Question: I have this kind of structure:
(this is bootstrap 3 but it should be the same with version 2.x)

Pretty basic stuff, looking like a table. I want this col-lg-4 on the right to have the same size as the col-lg-8 on the left. I tried style="min-height: 100%" (which obviously didn't work since I'm asking here). I've been doing some research, but most of the people asking for the same issue want their whole content to be 100% of the page. I want this to be 100% of the left div in the same row. I don't even get why it's not working, the 100% should apply to the height of the outer row, which is the exact height that I need (the outer row has no padding, the image just looks like this for a better overview of the grid)
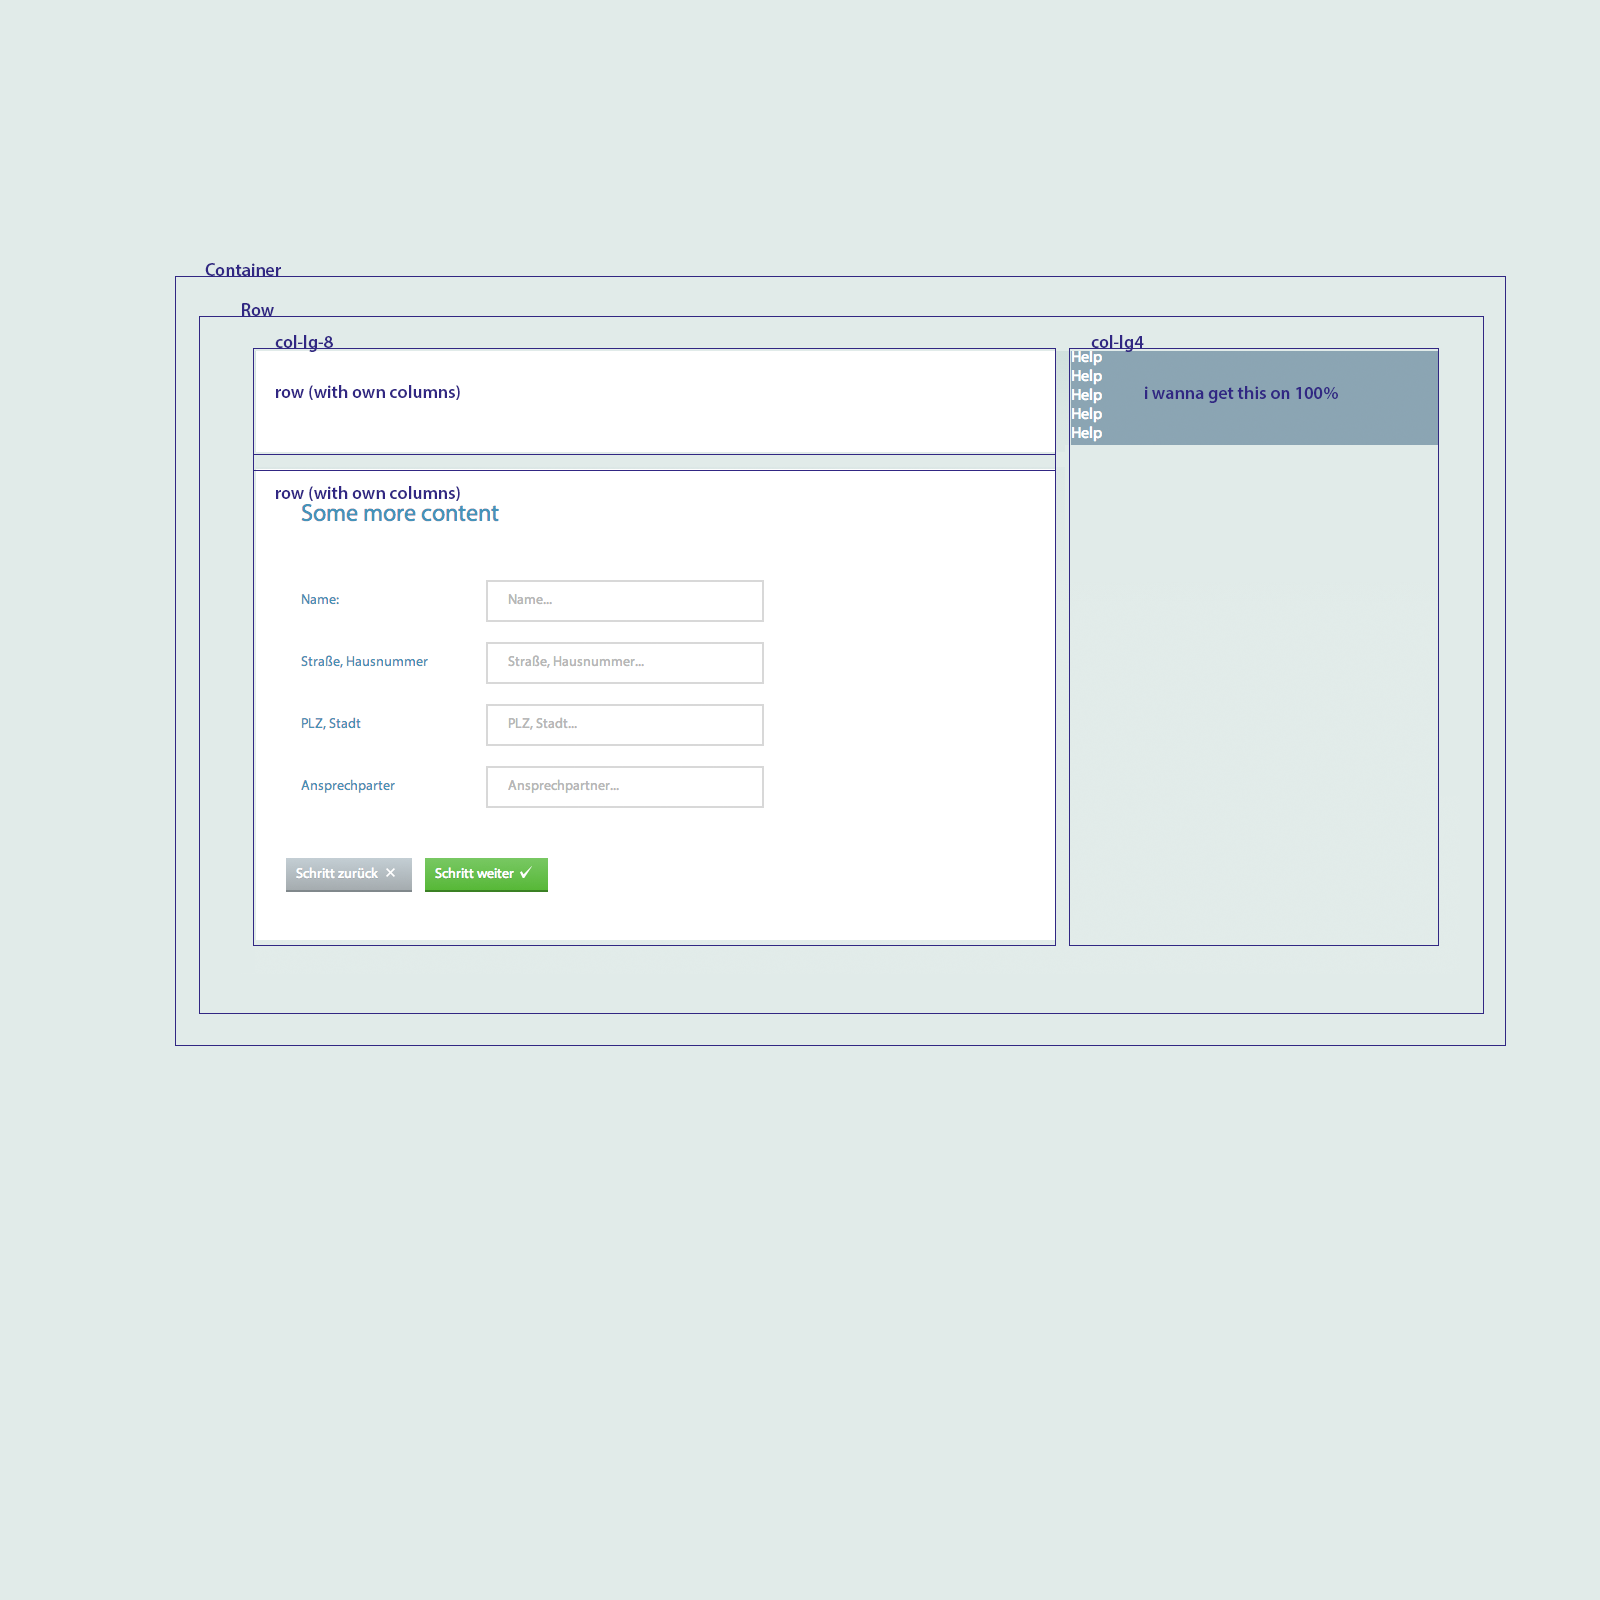
Answer: If you are familiar with jQuery...This has worked for me in the past. Just pass the group of colomns to this function.
'''
function equalHeight(group) {
tallest = 0;
group.each(function() {
thisHeight = $(this).height();
if(thisHeight > tallest) {
tallest = thisHeight;
}
});
group.height(tallest);
}
'''
use like this...
'''
$(document).ready(function(){
equalHeight($('.cols'));
});
'''